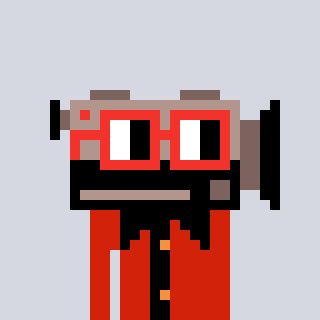
a pixel art character with square red glasses, a camcorder-shaped head and a red-colored body on a cool background